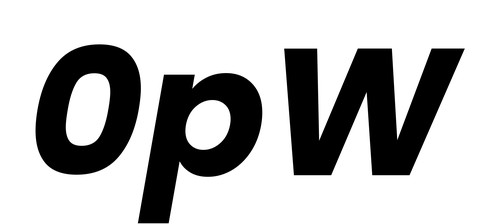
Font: Poppins-BoldItalic